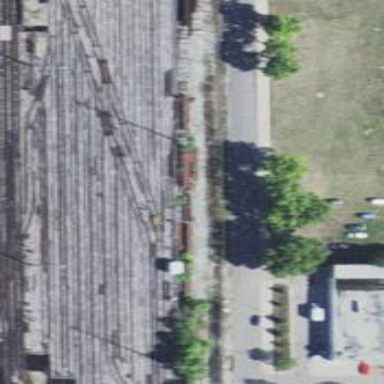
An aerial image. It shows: Bridge over electrified rail yard.